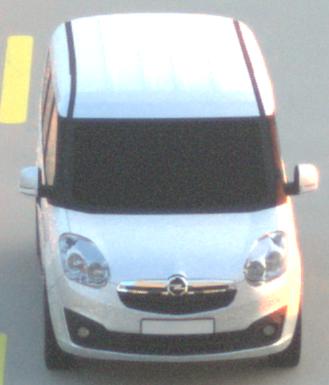
Make: Opel
Model: Combo Combi L1H1 1.4
Detailed model: Combo (D) Combi
Model produced from: 2012/01
Model produced until: 2013/11
Doors: 5
Color: white
Road condition: dry road
Daytime: sunrise or sunset
Contrast: medium contrast